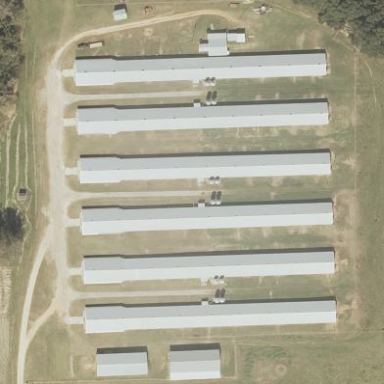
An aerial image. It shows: Feedlot within farmyard.